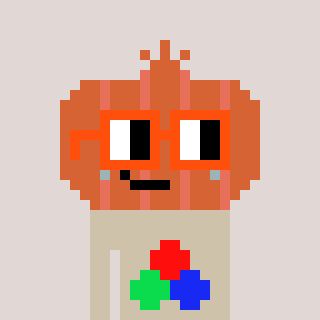
a pixel art character with square orange glasses, a onion-shaped head and a bege-colored body on a warm background